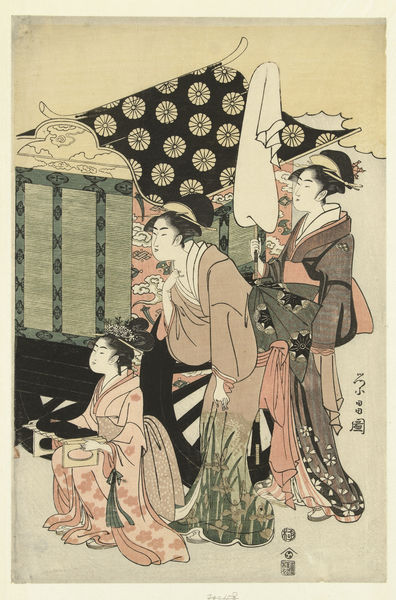
Titel: Prins Genji en Yugao
Künstler: Chokosai Eishô
Standort: Amsterdam
Institution: Rijksmuseum
Schlagwörter: mann, frauen, grün, blumen, frau, haar, kleider, schwarz, zeichnung, dach, rot, tuch, diener, dienerin, kragen, instrument, tücher, gewänder, kind, musik, pflanze, räder, holzschnitt, japan, papier, trage, leere, grafik, speichen, rad, wagen, hat, women, dress, female, hair, ladies, sitting, three, woman, bett, japanese, pattern, patterns, picture, pink, print, laken, tusche, orient, asien, geisha, stich, asiatisch, stempel, geschenk, tracht, china, knieen, ear, orange, eyes, mouth, musikerin, farbholzschnitt, drei frauen, watching, carriage, plfanze, asian, colour, kimono, standing, kurtisane, kurtisanen, umbrella, wheel, sleeves, komono, geishas, traditional, makeup, tücker, present, tablet, brows, asia, maids, greeting, sedan chair, palanquin, дщщл, вкуфь, geihsas, schir